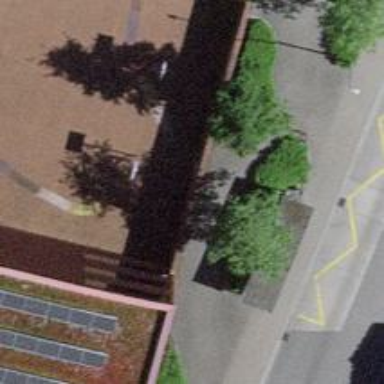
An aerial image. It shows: Sidewalk along the footway.